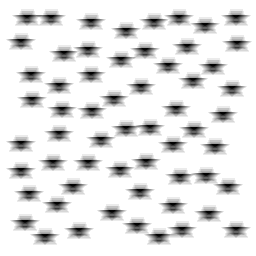
Squares: 0
Triangles: 0
Stars: 59
Total shapes: 59